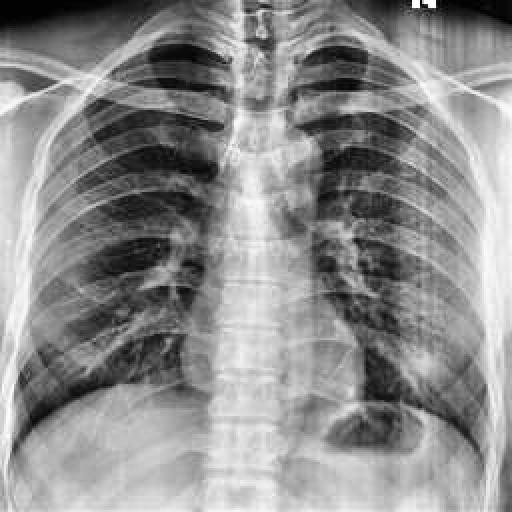
Finding: NORMAL